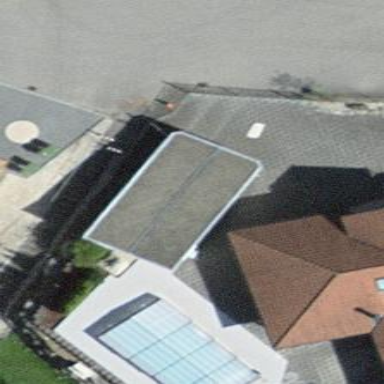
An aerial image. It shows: Garage.